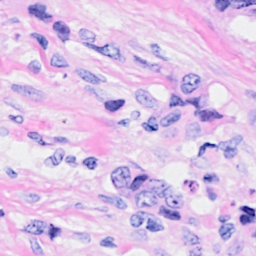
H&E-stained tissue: Breast